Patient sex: M
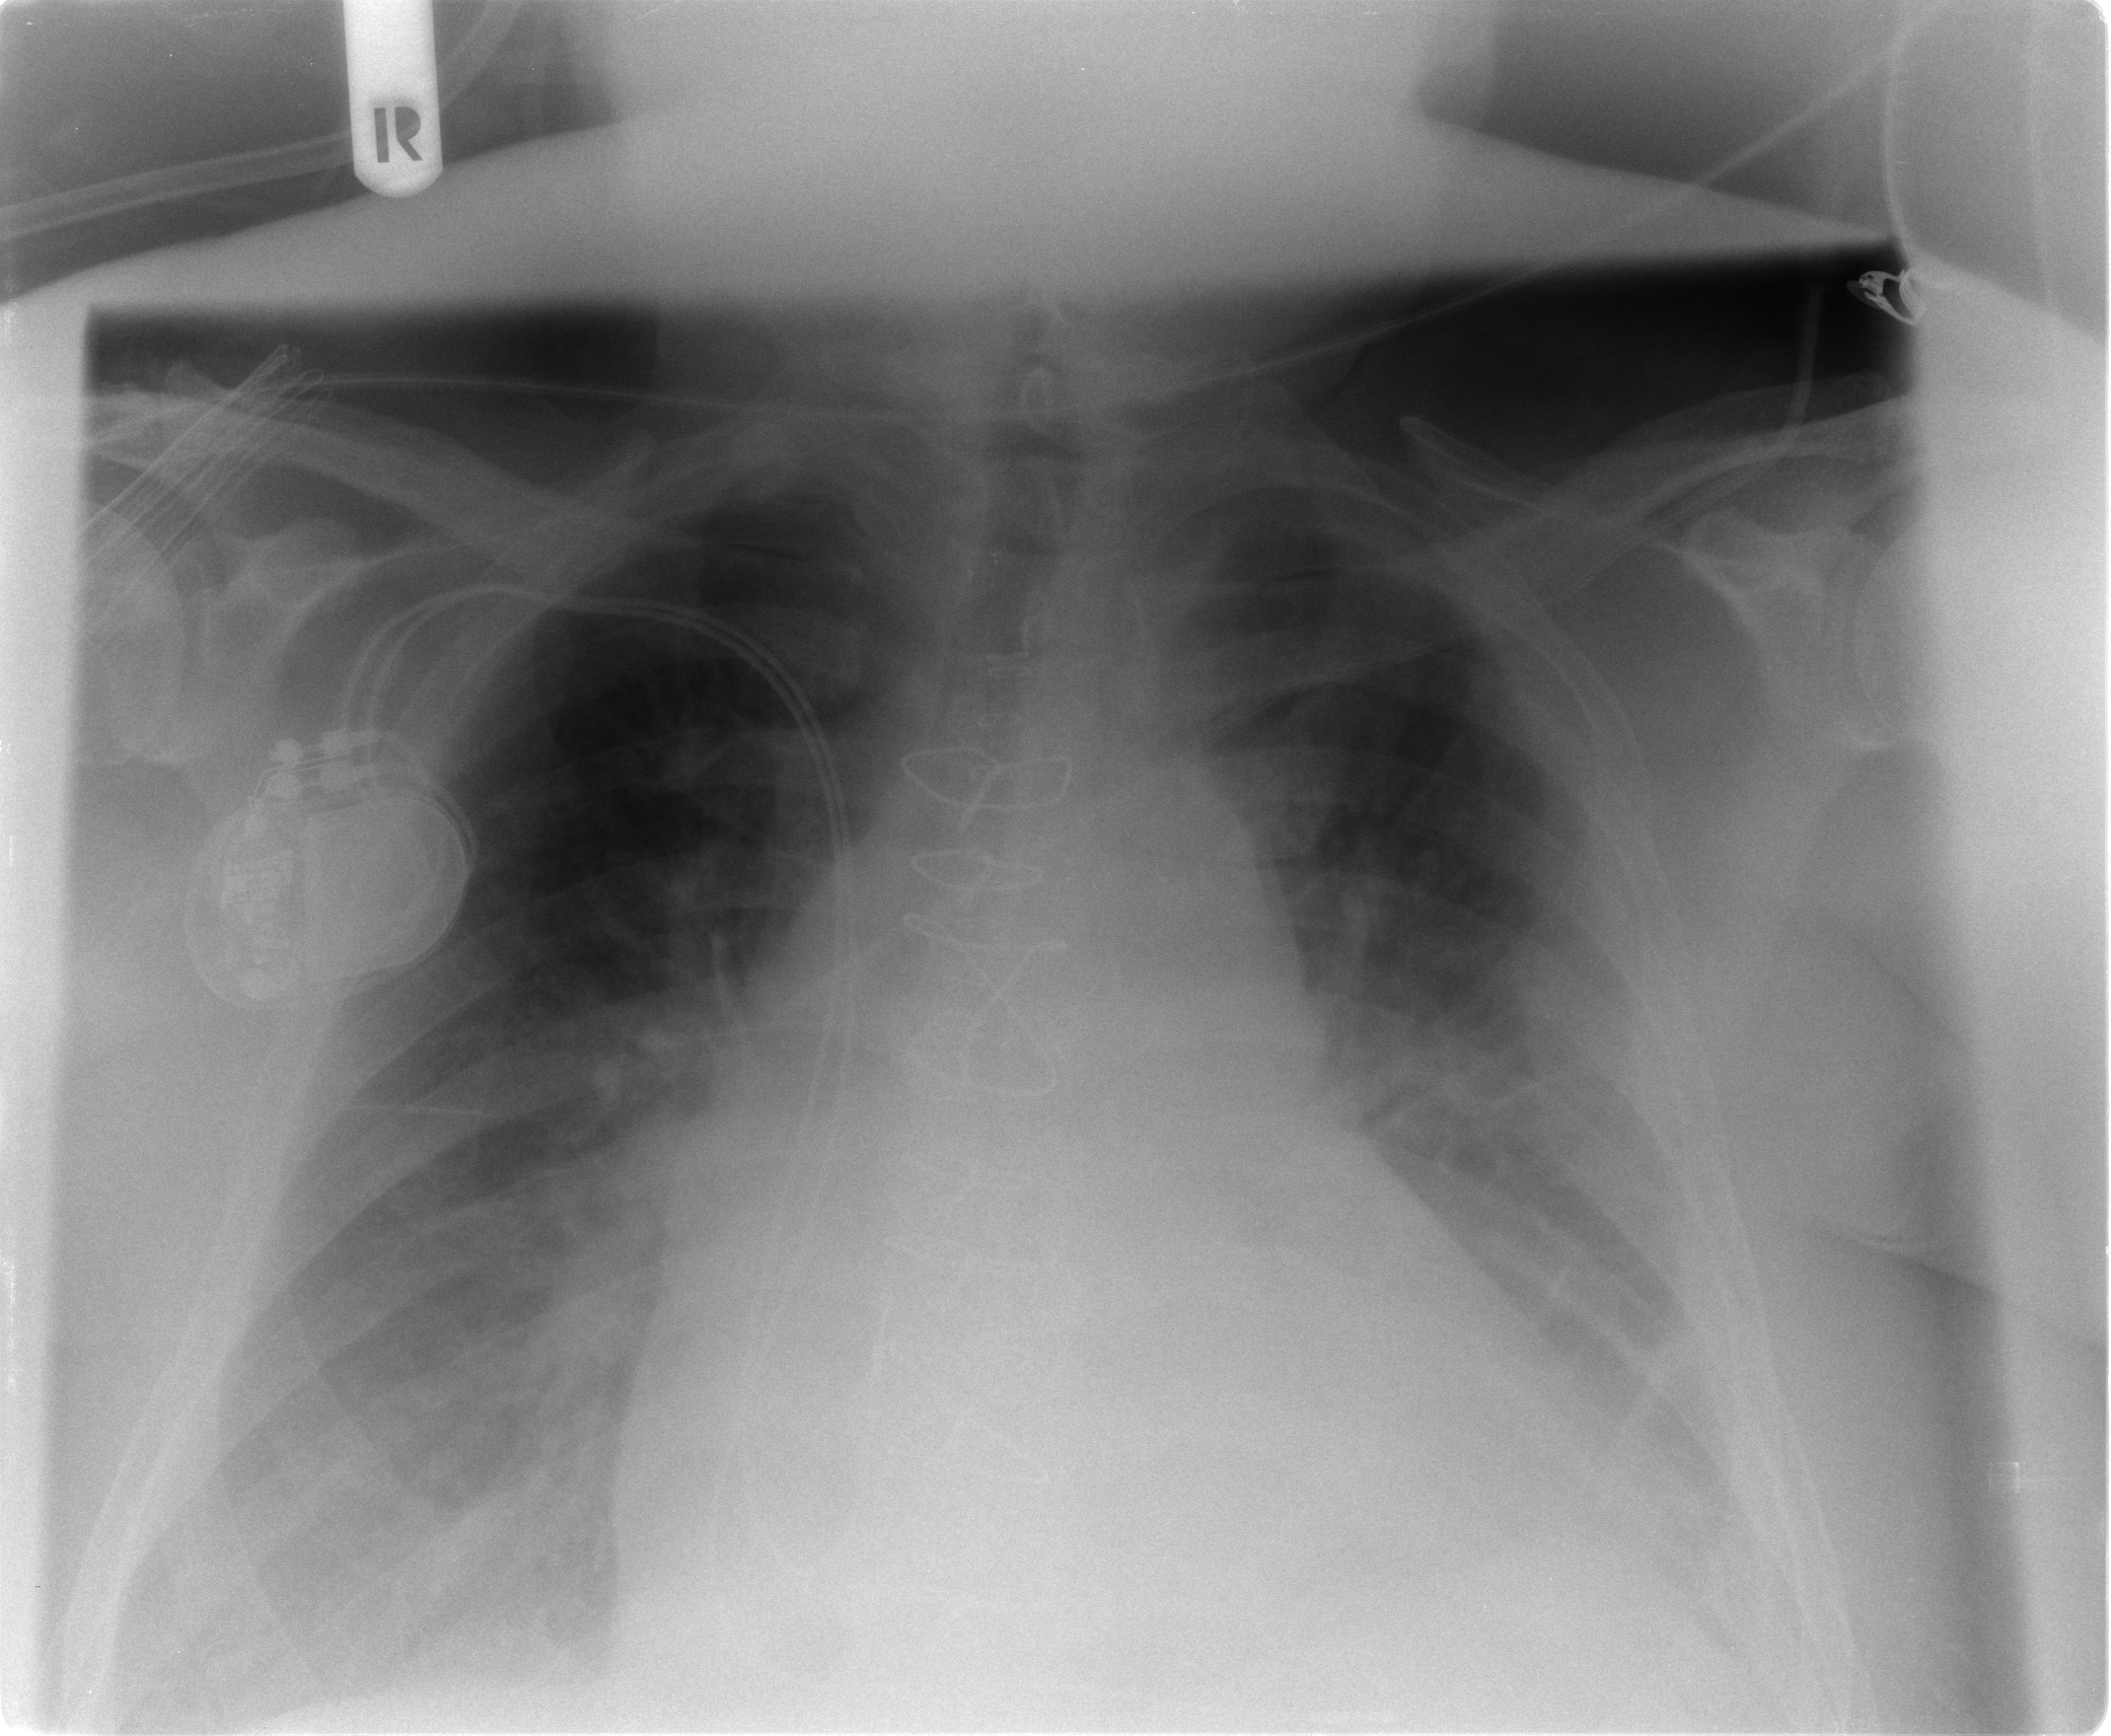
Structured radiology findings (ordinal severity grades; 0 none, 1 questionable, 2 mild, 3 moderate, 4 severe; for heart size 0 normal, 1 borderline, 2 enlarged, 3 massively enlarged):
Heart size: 2
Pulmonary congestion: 3
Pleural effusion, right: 3
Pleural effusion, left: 3
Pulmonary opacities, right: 2
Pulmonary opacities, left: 2
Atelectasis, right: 2
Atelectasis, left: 2